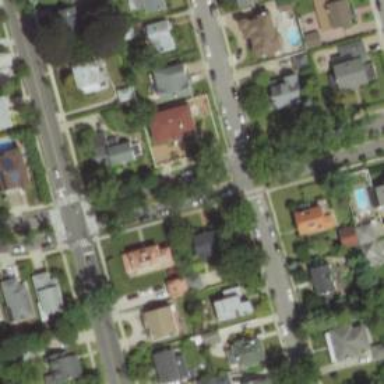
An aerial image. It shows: Residential road.